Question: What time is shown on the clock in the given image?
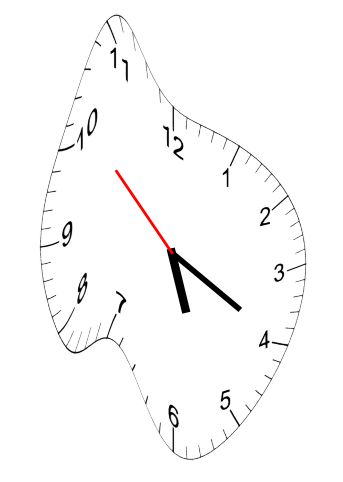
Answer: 05:19:52